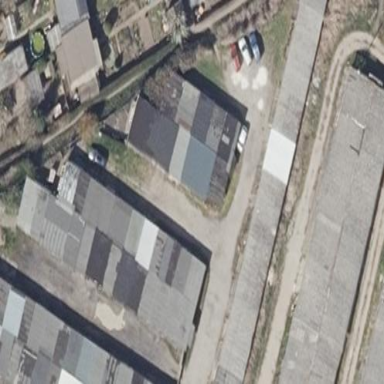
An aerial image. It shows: Group of garages.